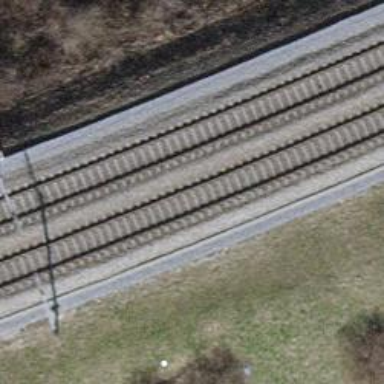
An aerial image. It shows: Single-track electrified railway with contact line.